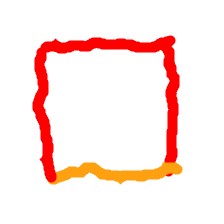
Shape: square